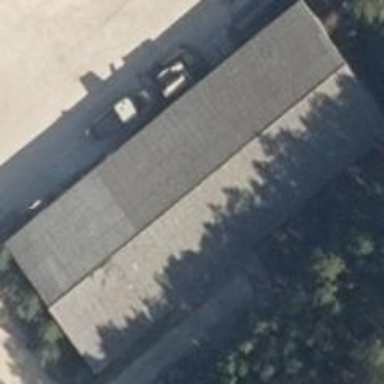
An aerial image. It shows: Group of garages.